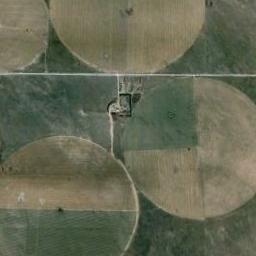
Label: circular_farmland